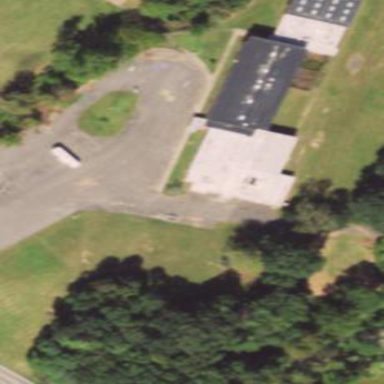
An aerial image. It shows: Trade school building.